Field crop: tomato
Growth stage: 2
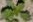
Species: solanum